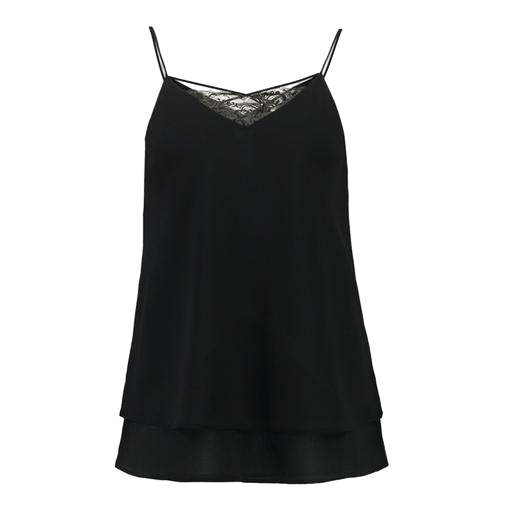
black twofer trapeze cami, black chelsea cami, black samantha camisole, white background